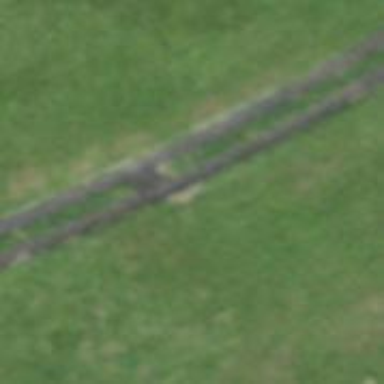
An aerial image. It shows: Unpaved track with grade2 tracktype.